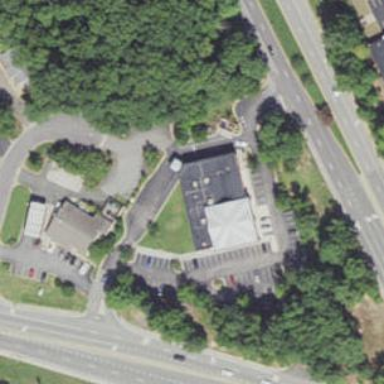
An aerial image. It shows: Pharmacy providing healthcare services.